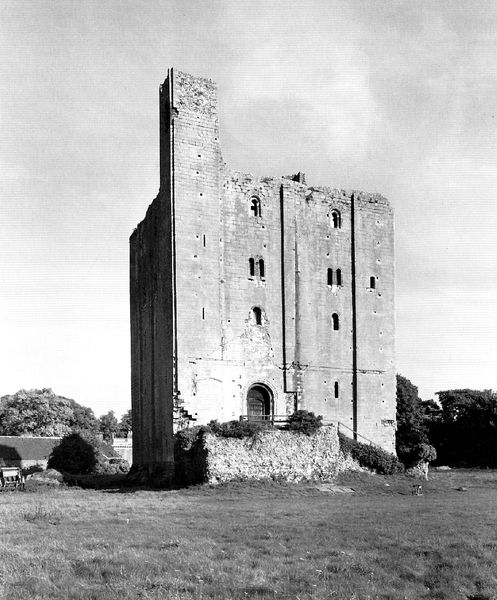
Titel: Hedingham Castle in Essex
Standort: (GB England Essex) (EU - GB - England - Essex)
Schlagwörter: baum, landschaft, kamin, turm, monochrom, fotografie, photographie, eingang, ruine, burg, schwarz weiß, scharten